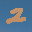
Label: 2